Question: I want to display 2 div tag and ul tag list in same line.now It is displayed one by one.(ie.)I want to display menu,social meedia and address in same line.

'''
.footercolor {
background: rgba(19, 64, 121, 1);
background: -moz-linear-gradient(left, rgba(19, 64, 121, 1) 0%, rgba(73, 155, 234, 1) 55%, rgba(19, 64, 121, 1) 100%);
background: -webkit-gradient(left top, right top, color-stop(0%, rgba(19, 64, 121, 1)), color-stop(55%, rgba(73, 155, 234, 1)), color-stop(100%, rgba(19, 64, 121, 1)));
background: -webkit-linear-gradient(left, rgba(19, 64, 121, 1) 0%, rgba(73, 155, 234, 1) 55%, rgba(19, 64, 121, 1) 100%);
background: -o-linear-gradient(left, rgba(19, 64, 121, 1) 0%, rgba(73, 155, 234, 1) 55%, rgba(19, 64, 121, 1) 100%);
background: -ms-linear-gradient(left, rgba(19, 64, 121, 1) 0%, rgba(73, 155, 234, 1) 55%, rgba(19, 64, 121, 1) 100%);
background: linear-gradient(to right, rgba(19, 64, 121, 1) 0%, rgba(73, 155, 234, 1) 55%, rgba(19, 64, 121, 1) 100%);
filter: progid: DXImageTransform.Microsoft.gradient(startColorstr='#134079', endColorstr='#134079', GradientType=1);
height: 100px;
padding: 50px 100px 100px;
margin-bottom: 0px;
}
footer a{
color: #fff;
}
footer a:hover{
color: #aaa;
}
.address{
float:right;
}
'''
'''
<footer class="footercolor">
<div class="down">
menu
</div>
<ul class="list-inline ">
<li><a href=><i class="fa fa-3x fa-facebook-square"></i></a></li>
<li><a href="#"><i class="fa fa-3x fa-instagram"></i></a></li>
<li><a href="#"><i class="fa fa-3x fa-twitter-square"></i></a></li>
</ul>
<div class="address">
<p>address</p>
</div>
</footer>
'''
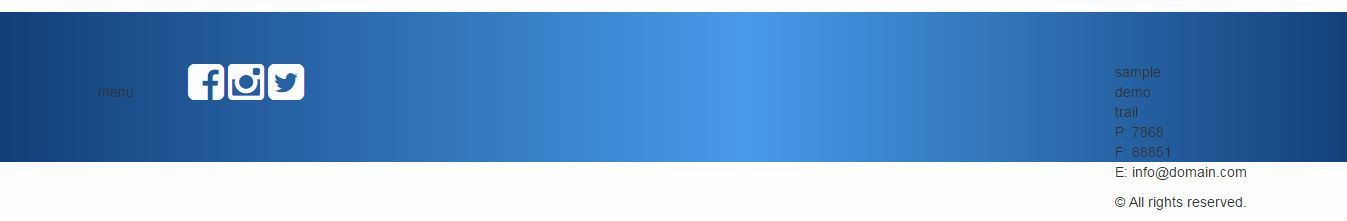
Answer: '''
body {
margin:0;
}
.footercolor {
background: rgba(19, 64, 121, 1);
background: -moz-linear-gradient(left, rgba(19, 64, 121, 1) 0%, rgba(73, 155, 234, 1) 55%, rgba(19, 64, 121, 1) 100%);
background: -webkit-gradient(left top, right top, color-stop(0%, rgba(19, 64, 121, 1)), color-stop(55%, rgba(73, 155, 234, 1)), color-stop(100%, rgba(19, 64, 121, 1)));
background: -webkit-linear-gradient(left, rgba(19, 64, 121, 1) 0%, rgba(73, 155, 234, 1) 55%, rgba(19, 64, 121, 1) 100%);
background: -o-linear-gradient(left, rgba(19, 64, 121, 1) 0%, rgba(73, 155, 234, 1) 55%, rgba(19, 64, 121, 1) 100%);
background: -ms-linear-gradient(left, rgba(19, 64, 121, 1) 0%, rgba(73, 155, 234, 1) 55%, rgba(19, 64, 121, 1) 100%);
background: linear-gradient(to right, rgba(19, 64, 121, 1) 0%, rgba(73, 155, 234, 1) 55%, rgba(19, 64, 121, 1) 100%);
filter: progid: DXImageTransform.Microsoft.gradient(startColorstr='#134079', endColorstr='#134079', GradientType=1);
height:100px;
padding: 50px 100px 100px;
margin-bottom: 0px;
}
footer a {
color: #fff;
}
footer a:hover {
color: #aaa;
}
.address {
margin:0;
padding:0;
float:right;
display:inline;
}
.address p {
display:inline;
}
div.down {
display:inline;
margin:0;
padding:0;
}
ul.list-inline {
display:inline;
margin:0;
padding:0;
margin-left:50px;
}
ul.list-inline li {
display:inline;
margin:0;
padding:0;
}
ul.list-inline li a {
display:inline;
margin:0;
padding:0;
text-decoration:none;
}
footer span.copyright {
width:100%;
display:inline-block;
text-align:center;
padding:10px 0px;
}
'''
'''
<footer class="footercolor">
<div class="down"> menu </div>
<ul class="list-inline">
<li><a href=><i class="fa fa-3x fa-facebook-square">f</i></a></li>
<li><a href="#"><i class="fa fa-3x fa-instagram">i</i></a></li>
<li><a href="#"><i class="fa fa-3x fa-twitter-square">t</i></a></li>
</ul>
<div class="address">
<p>sample</p>
<p>demo</p>
<p>trail</p>
<br>
<p>p.7868 </p>
<p>f.7868 </p>
<br>
<p>info@domain.com</p>
</div>
<span class="copyright">@ all rights reserved</span> </footer>
'''